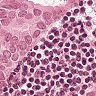
Metastatic tissue present: yes